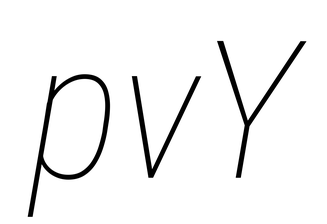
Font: Roboto-Italic_Condensed_Thin_Italic